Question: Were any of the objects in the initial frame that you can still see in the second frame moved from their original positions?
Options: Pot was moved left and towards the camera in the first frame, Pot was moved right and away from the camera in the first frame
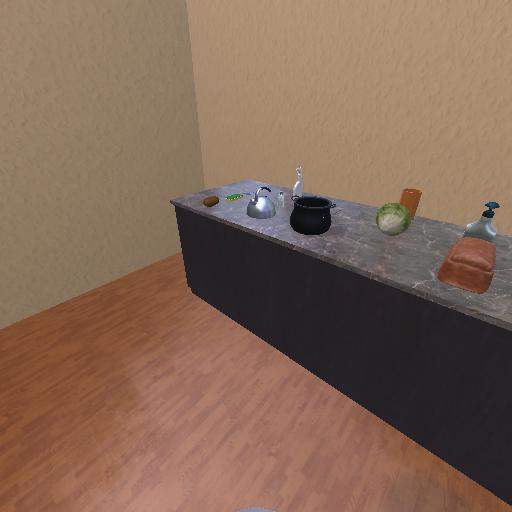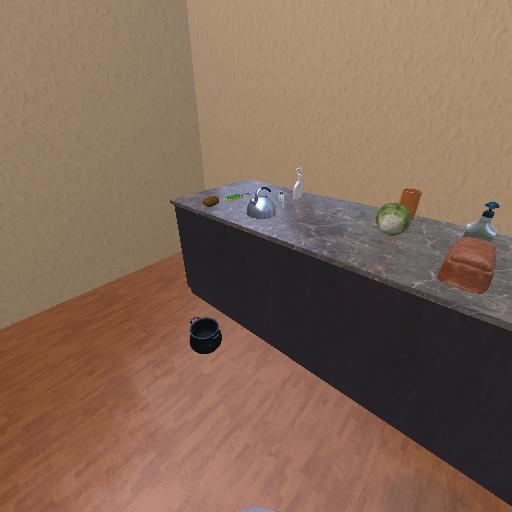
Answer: Pot was moved left and towards the camera in the first frame